Question: I have a cell in Excel for which I have assigned a variable name, 'this_cells_name', to a cell, 'D2', by using the Excel Name Box.
Here is an example of what the Excel Name Box is:

I want to be able to point to that cell and get the variable name as a return value.
I know how to do the following:
- '=CELL("address",D2)''"$D$2"'- '=CELL("address",this_cells_name)''"$D$2"'
I want to do the following:
- '=some_function(D2)''"this_cells_name"'
How can I do this? A VBA solution would be fine.
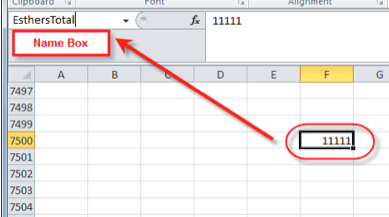
Answer: You can also use
'''
Dim var as variant
on error Resume Next
var=Range("D2").Name.Name
on error goto 0
if IsEmpty(var) then msgbox "Cell has no name"
'''
The error trapping is to handle the case where the cell has no name